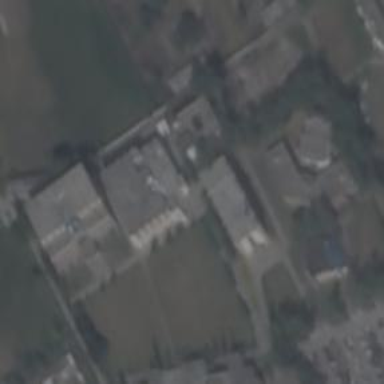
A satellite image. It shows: School.